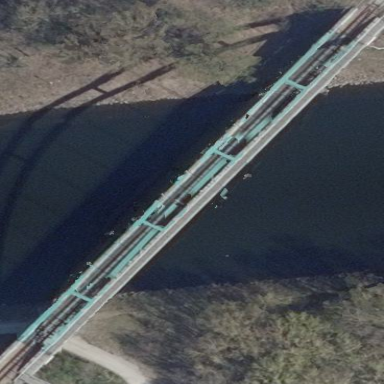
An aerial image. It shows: Suspension bridge built as man-made structure.